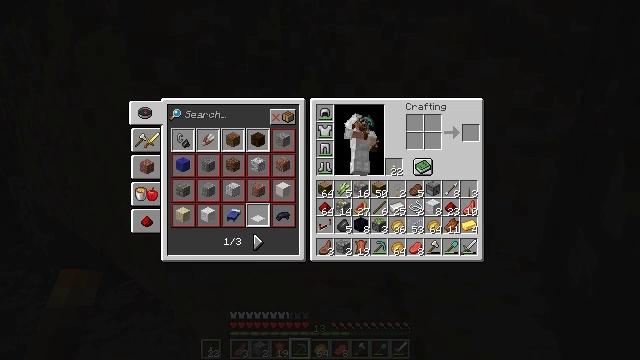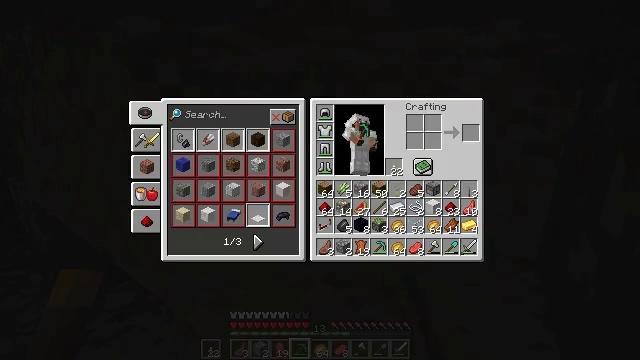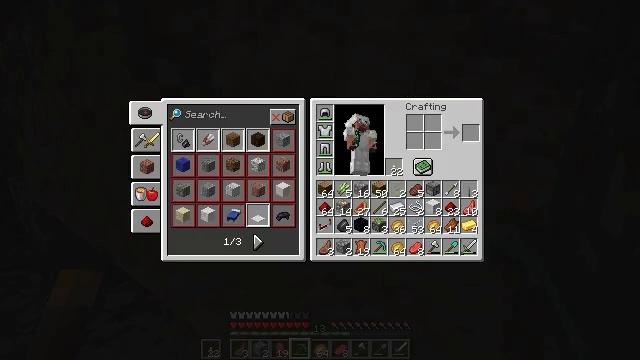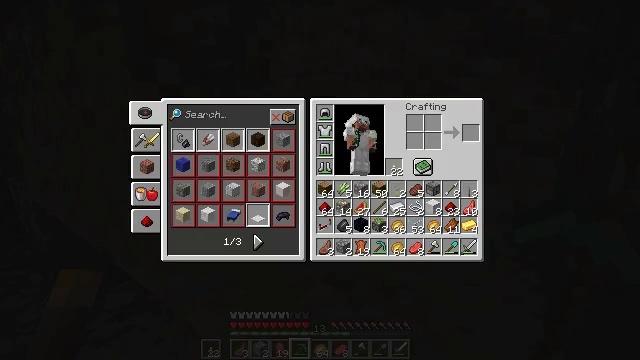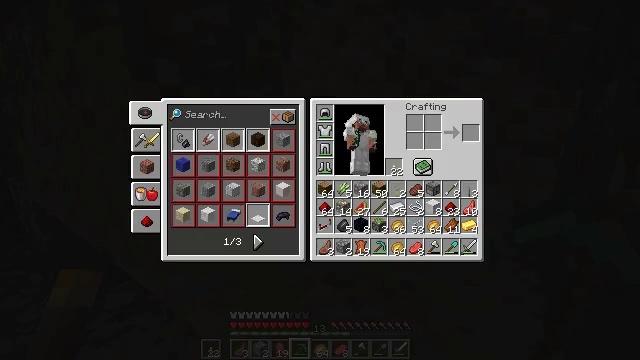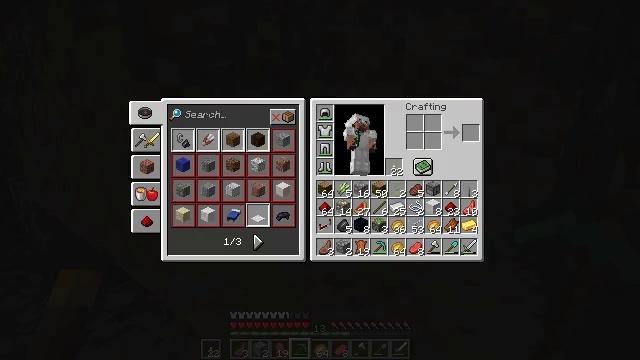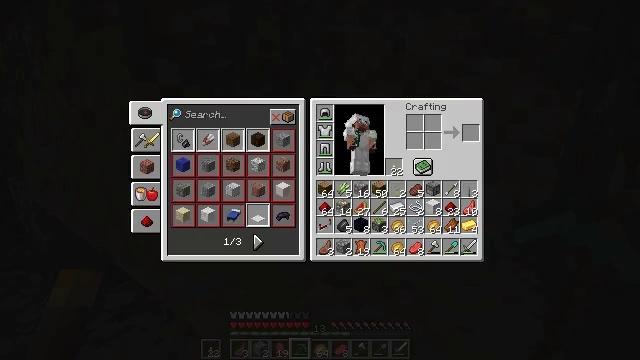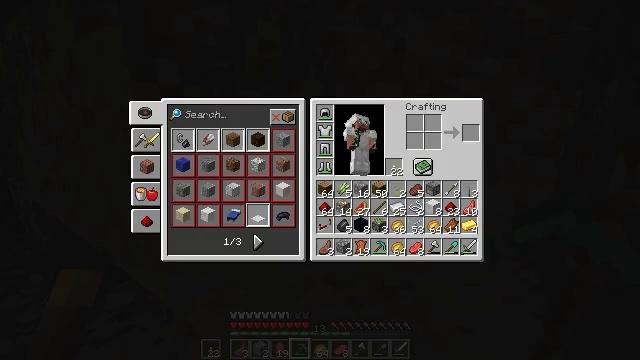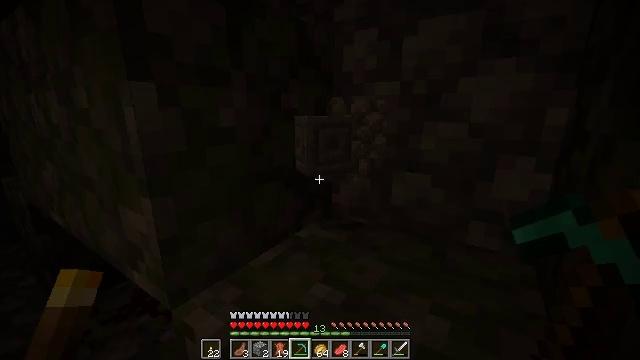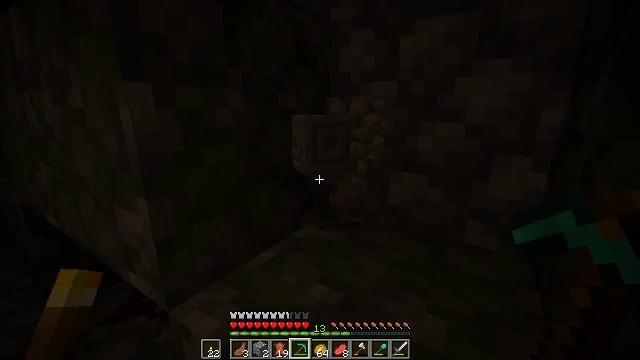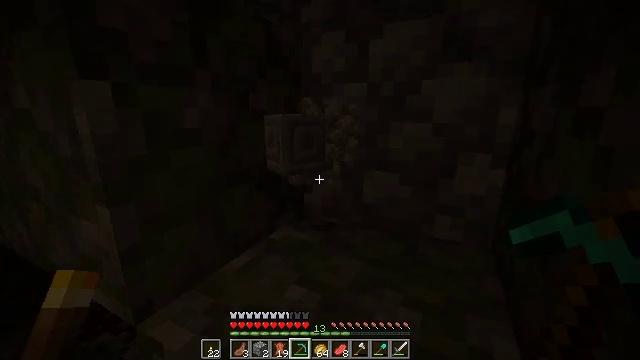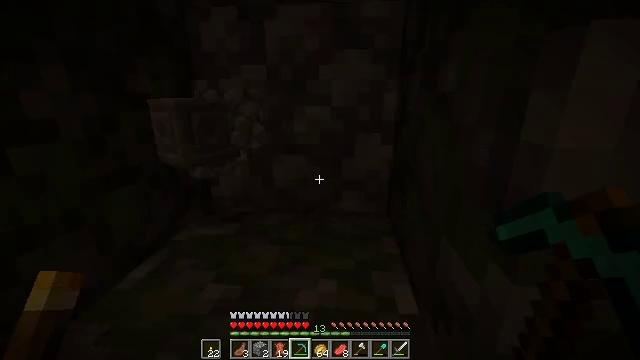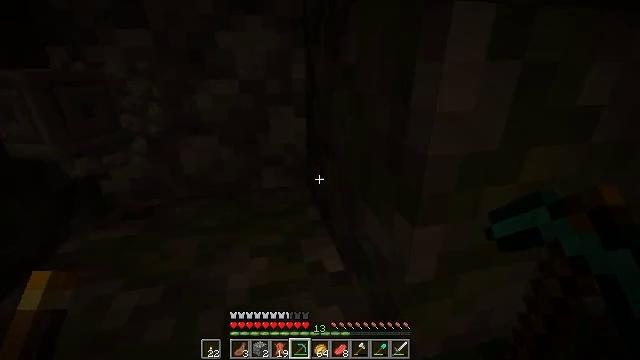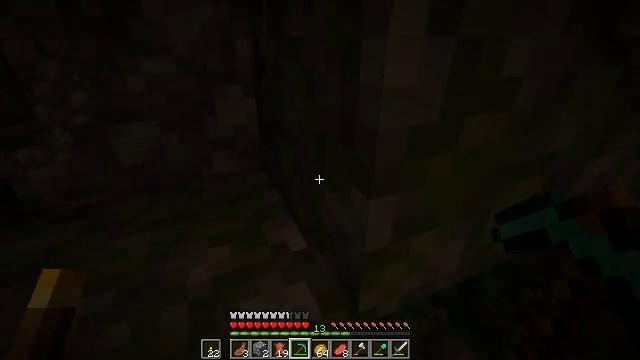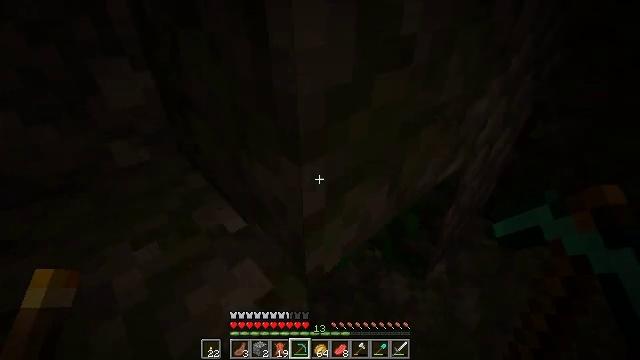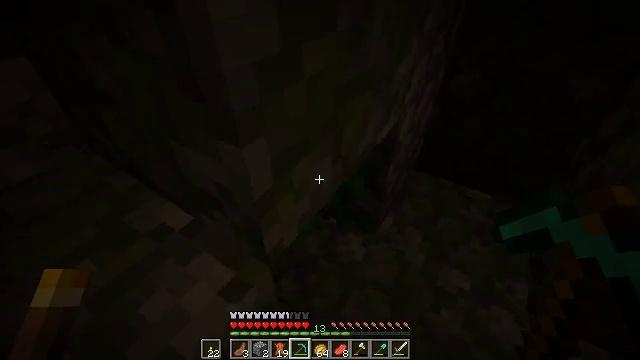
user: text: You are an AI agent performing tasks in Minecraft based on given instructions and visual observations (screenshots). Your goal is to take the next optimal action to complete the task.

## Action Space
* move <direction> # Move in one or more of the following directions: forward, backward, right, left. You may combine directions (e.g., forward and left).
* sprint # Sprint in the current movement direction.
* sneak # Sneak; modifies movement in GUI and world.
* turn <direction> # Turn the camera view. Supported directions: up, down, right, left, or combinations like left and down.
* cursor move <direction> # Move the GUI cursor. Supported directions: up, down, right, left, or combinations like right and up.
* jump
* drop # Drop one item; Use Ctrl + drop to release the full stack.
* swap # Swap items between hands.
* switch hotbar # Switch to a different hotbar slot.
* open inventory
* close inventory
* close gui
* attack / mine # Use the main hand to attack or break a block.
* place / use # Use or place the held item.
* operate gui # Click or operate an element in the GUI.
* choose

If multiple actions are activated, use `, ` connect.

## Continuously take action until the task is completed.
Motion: motion action
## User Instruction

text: Collect redstone wire by mining it.
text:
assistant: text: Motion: open gui
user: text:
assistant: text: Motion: no_op
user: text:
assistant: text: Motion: no_op
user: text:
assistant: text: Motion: no_op
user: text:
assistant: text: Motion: no_op
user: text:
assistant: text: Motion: no_op
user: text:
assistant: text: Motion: no_op
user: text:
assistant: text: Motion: no_op
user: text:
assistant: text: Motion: close gui
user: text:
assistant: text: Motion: turn right
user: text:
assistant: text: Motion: turn right and down
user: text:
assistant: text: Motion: turn right and down
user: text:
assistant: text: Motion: turn right and down
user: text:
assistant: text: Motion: turn right and down
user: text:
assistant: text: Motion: turn right and down
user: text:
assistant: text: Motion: turn right
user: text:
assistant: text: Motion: no_op
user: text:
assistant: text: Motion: turn left
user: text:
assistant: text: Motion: turn left
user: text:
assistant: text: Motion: turn right and down
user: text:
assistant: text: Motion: turn right and down
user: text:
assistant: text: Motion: turn right
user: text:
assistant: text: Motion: no_op
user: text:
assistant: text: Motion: no_op
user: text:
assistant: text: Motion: no_op
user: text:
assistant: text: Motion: move right, turn left
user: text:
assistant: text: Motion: move right, turn left
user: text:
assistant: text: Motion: move right, turn left
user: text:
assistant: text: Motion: move right, turn left
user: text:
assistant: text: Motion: move right, turn left